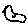
Label: bird